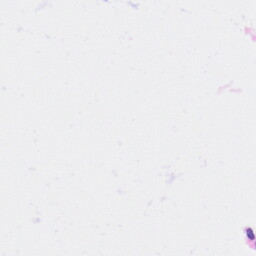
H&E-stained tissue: Kidney